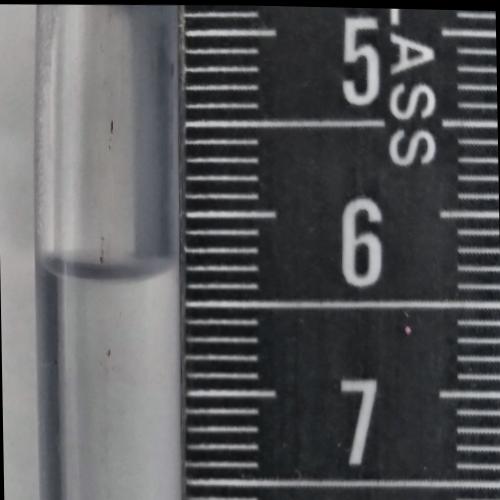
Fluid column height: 6.3 cm